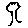
Label: tree